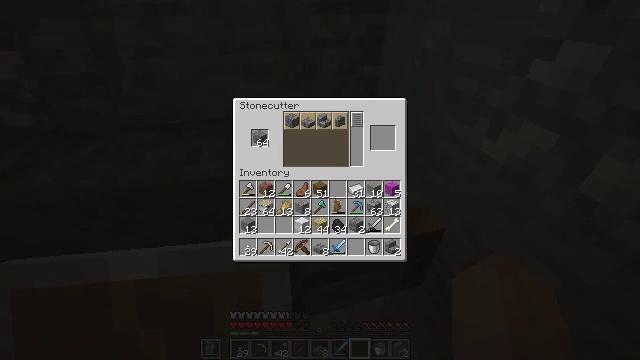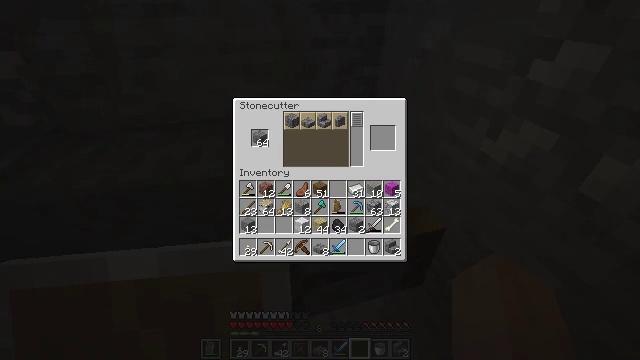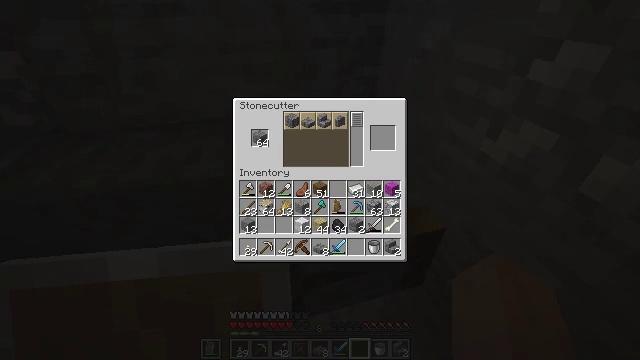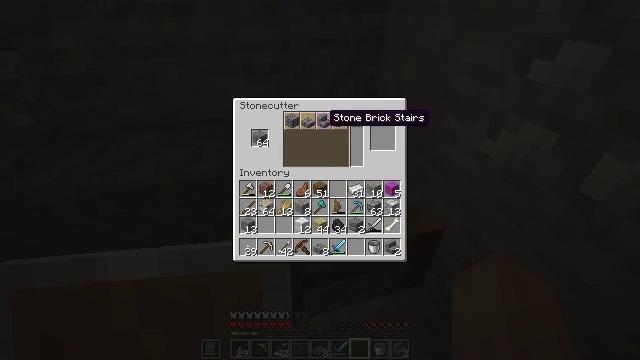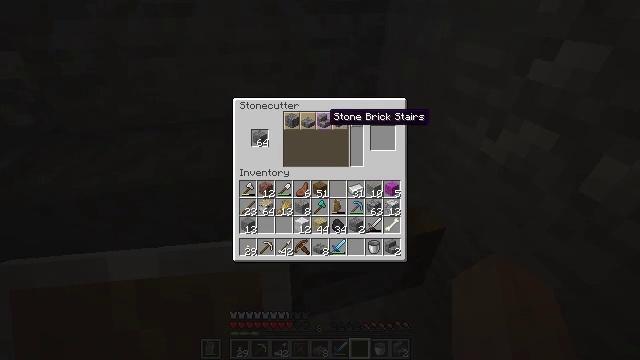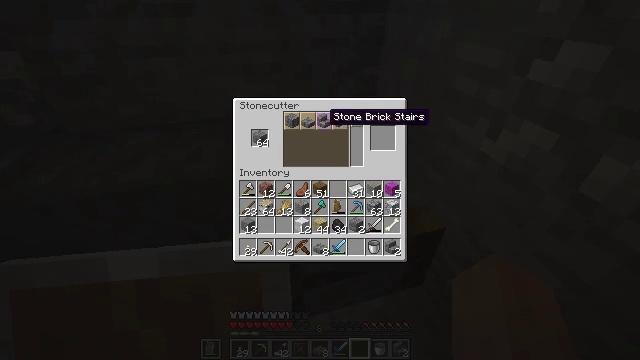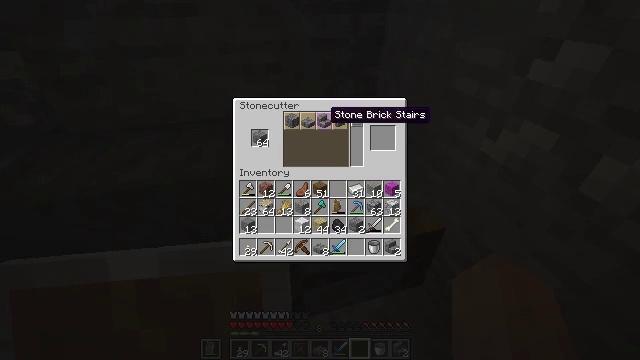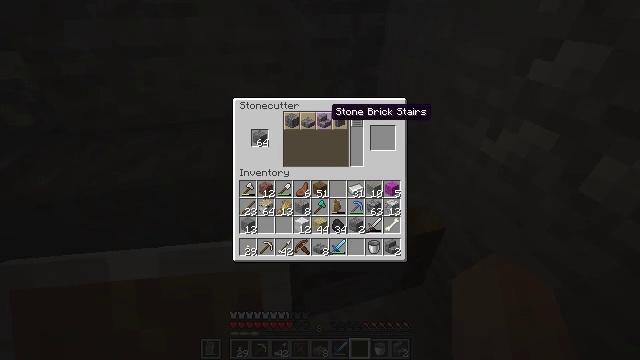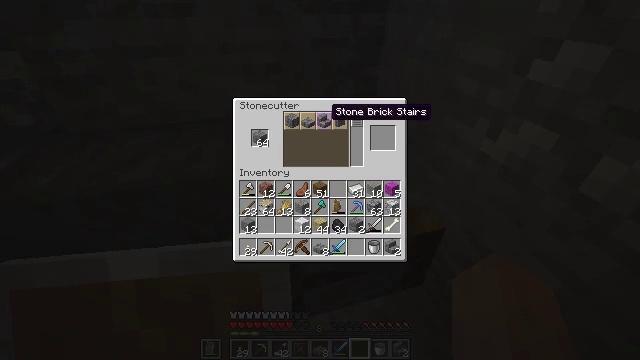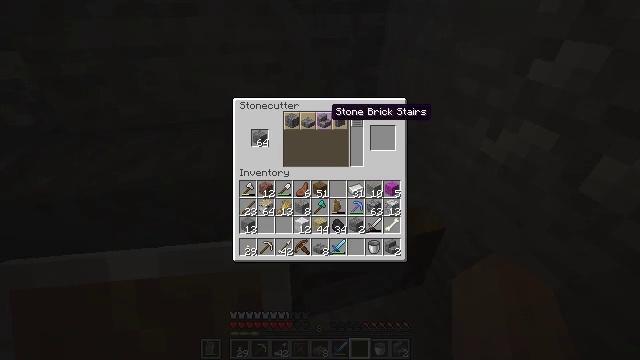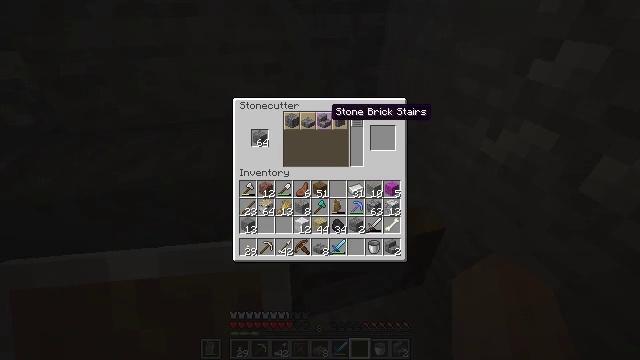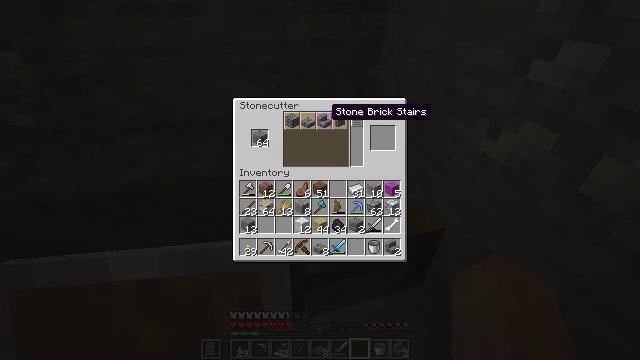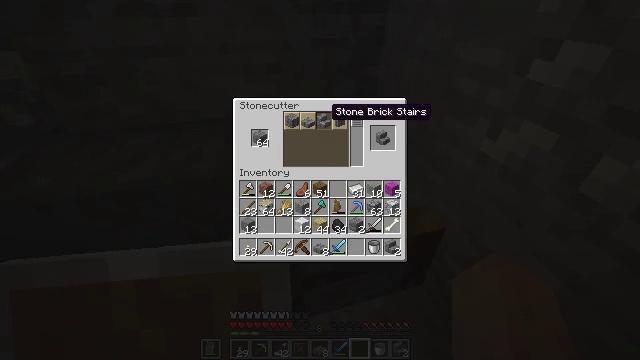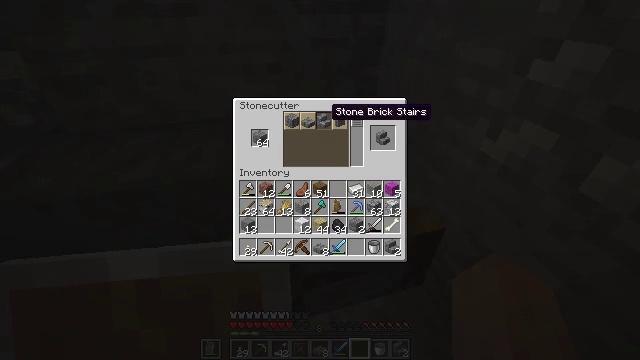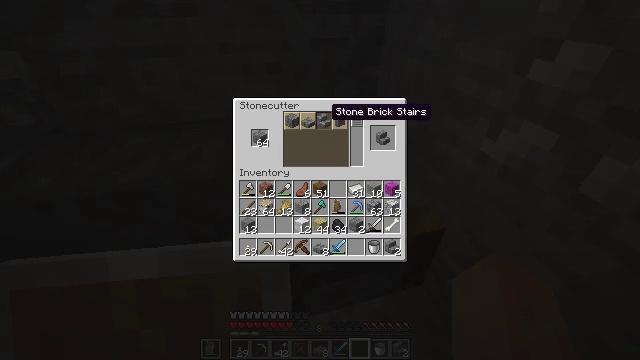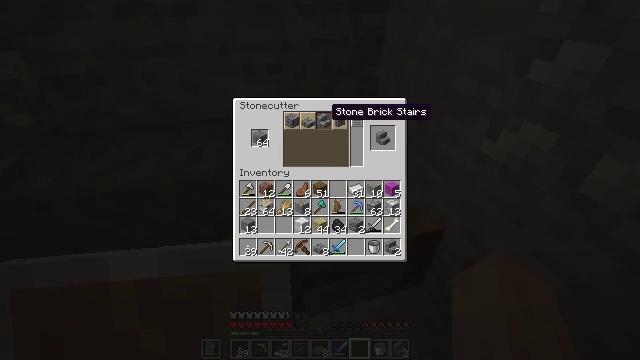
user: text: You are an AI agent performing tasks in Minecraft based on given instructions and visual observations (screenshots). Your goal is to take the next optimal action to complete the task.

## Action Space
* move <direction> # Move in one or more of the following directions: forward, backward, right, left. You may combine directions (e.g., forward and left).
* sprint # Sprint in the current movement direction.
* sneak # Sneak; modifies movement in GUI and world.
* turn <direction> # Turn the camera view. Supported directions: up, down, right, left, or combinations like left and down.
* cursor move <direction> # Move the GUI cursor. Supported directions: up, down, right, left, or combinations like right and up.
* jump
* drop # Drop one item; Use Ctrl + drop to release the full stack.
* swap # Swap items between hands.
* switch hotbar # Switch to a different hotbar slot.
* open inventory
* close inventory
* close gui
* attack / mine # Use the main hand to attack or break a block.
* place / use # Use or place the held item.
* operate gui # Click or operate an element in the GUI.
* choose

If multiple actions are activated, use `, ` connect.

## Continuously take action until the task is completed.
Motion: motion action
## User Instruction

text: Create stone brick stairs using the crafting table.
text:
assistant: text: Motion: no_op
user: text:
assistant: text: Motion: no_op
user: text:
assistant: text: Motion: no_op
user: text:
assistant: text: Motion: no_op
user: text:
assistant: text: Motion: no_op
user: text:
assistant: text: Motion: no_op
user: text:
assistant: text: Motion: no_op
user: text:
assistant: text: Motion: no_op
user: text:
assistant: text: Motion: no_op
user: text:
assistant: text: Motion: no_op
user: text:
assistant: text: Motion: no_op
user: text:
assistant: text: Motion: operate gui
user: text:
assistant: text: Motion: operate gui
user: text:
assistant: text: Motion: no_op
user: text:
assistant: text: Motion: no_op
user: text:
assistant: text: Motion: no_op
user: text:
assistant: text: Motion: no_op
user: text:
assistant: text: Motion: no_op
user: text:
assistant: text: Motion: cursor move right
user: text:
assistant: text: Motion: cursor move right and down
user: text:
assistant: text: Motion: no_op
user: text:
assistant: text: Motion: no_op
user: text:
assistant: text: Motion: no_op
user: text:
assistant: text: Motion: cursor move left
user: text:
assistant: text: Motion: no_op
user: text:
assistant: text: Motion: no_op
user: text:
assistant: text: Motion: no_op
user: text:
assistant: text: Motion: no_op
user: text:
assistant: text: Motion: operate gui
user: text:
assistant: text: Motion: operate gui